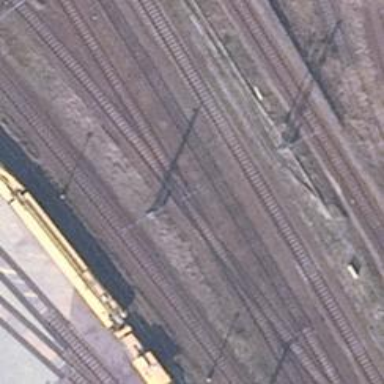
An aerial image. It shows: Railway crossing.